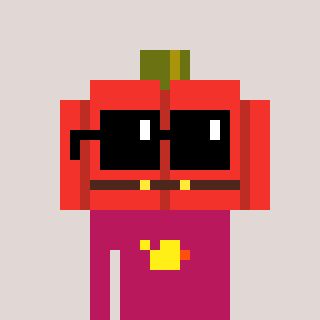
a pixel art character with square black sunglasses, a pumpkin-shaped head and a darkpink-colored body on a warm background